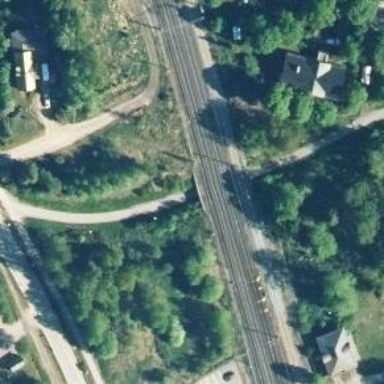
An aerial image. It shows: Bridge carrying railway with continuous electrified contact lines.